Question: I have implemented this style for my CheckBox:
'''
<Style x:Key="{x:Type CheckBox}" TargetType="CheckBox">
<Setter Property="SnapsToDevicePixels" Value="true"/>
<Setter Property="OverridesDefaultStyle" Value="true"/>
<Setter Property="FontFamily" Value="{DynamicResource MetroFontRegular}"/>
<Setter Property="FocusVisualStyle" Value="{StaticResource CheckBoxFocusVisual}"/>
<Setter Property="Foreground" Value="#999999"/>
<Setter Property="Background" Value="#3f3f3f"/>
<Setter Property="FontSize" Value="12"/>
<Setter Property="VerticalContentAlignment" Value="Center"/>
<Setter Property="Template">
<Setter.Value>
<ControlTemplate TargetType="CheckBox">
<BulletDecorator Background="Transparent">
<BulletDecorator.Bullet>
<Border x:Name="Border"
Width="13"
Height="13"
CornerRadius="6,6,6,6"
Background="#ffffff"
BorderBrush="#999999"
BorderThickness="1" >
<Image x:Name="CheckMark" Source="Images/CheckMark.png" Width="15" Height="15" HorizontalAlignment="Center" VerticalAlignment="Center"/>
</Border>
</BulletDecorator.Bullet>
<ContentPresenter Margin="8,0,0,0" VerticalAlignment="Center" HorizontalAlignment="Left" RecognizesAccessKey="True"/>
</BulletDecorator>
<ControlTemplate.Triggers>
<Trigger Property="IsChecked" Value="false">
<Setter TargetName="CheckMark" Property="Visibility" Value="Collapsed"/>
</Trigger>
<Trigger Property="IsMouseOver" Value="true">
<Setter TargetName="Border" Property="Background" Value="#91814E" />
</Trigger>
<Trigger Property="IsEnabled" Value="false">
<Setter Property="Foreground" Value="#c1c1c1"/>
</Trigger>
</ControlTemplate.Triggers>
</ControlTemplate>
</Setter.Value>
</Setter>
</Style>
'''
So now my checkbox looks like a circle and it's checkmark is actually an image named "CheckMark". So I'm pleased with it's look but what i would like to manage is to make my checkmark little bit bigger than my checkbox. For example something like this:

I tried to change the size of my image but when I change it it only get changed inside of checkbox. It does't get outside of it's border. How can I manage this?
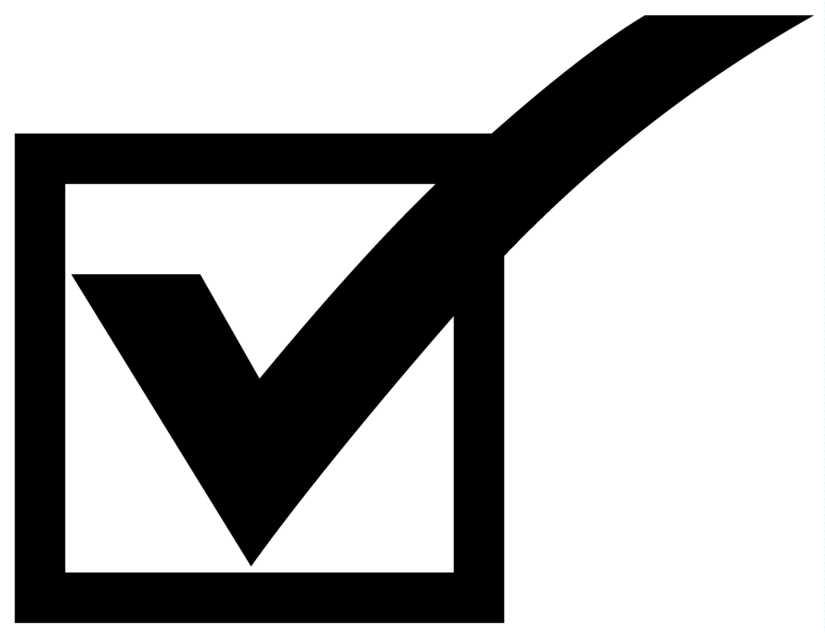
Answer: If your 'Border' element is constraining the size of the 'Image' that is declared inside it, you can simply move the 'Image' outside of the 'Border' and increase it's size:
'''
<Border x:Name="Border"
Width="13"
Height="13"
CornerRadius="6,6,6,6"
Background="#ffffff"
BorderBrush="#999999"
BorderThickness="1" >
</Border>
<Image x:Name="CheckMark" Source="Images/CheckMark.png" Width="30" Height="30"
HorizontalAlignment="Center" VerticalAlignment="Center"/>
'''